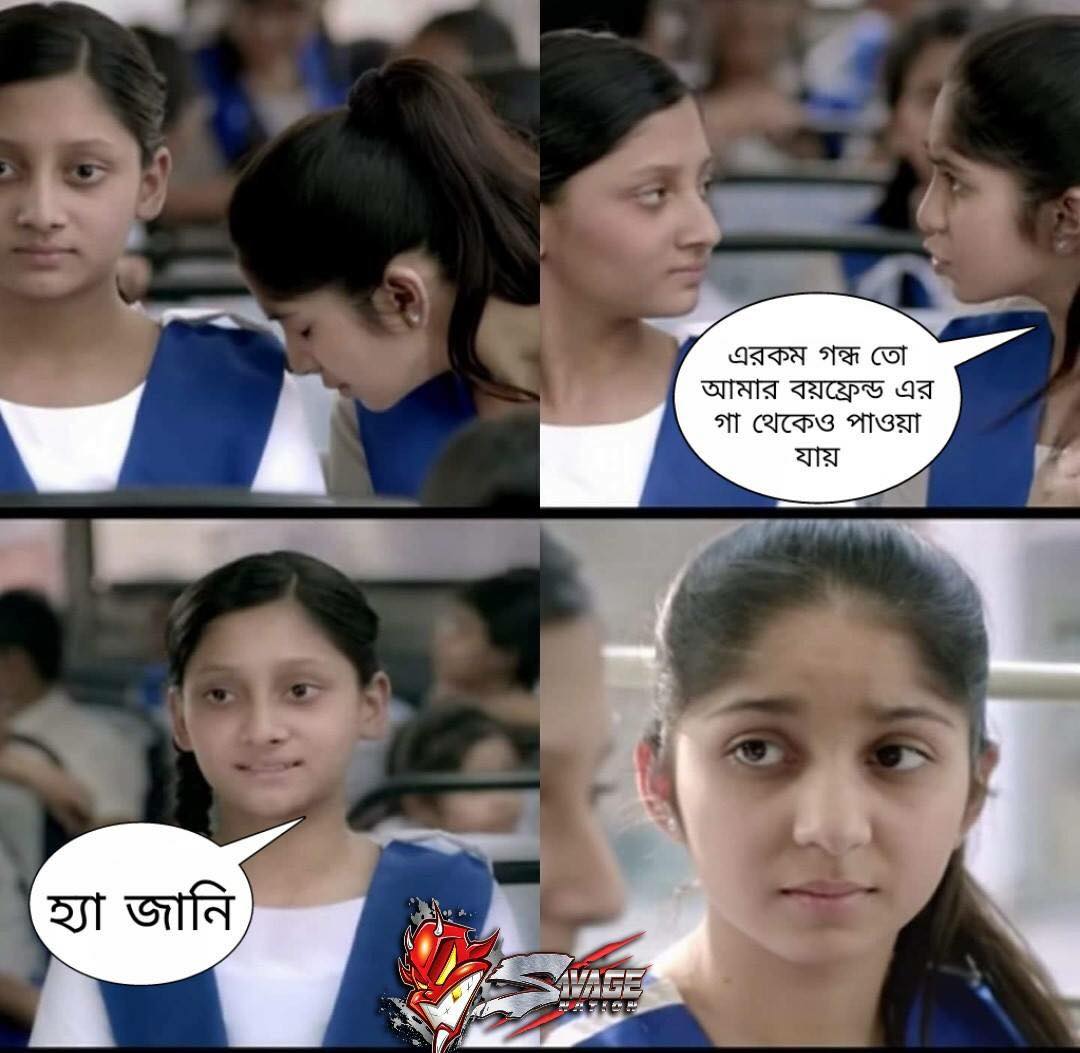
Text: এরকম গন্ধ তো আমার বয়ফ্রেন্ড এর গা থেকেও পাওয়া যায় হ্যাঁ জানি
Label: Non Hate